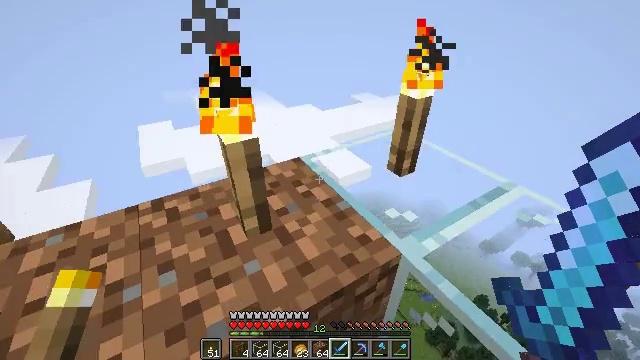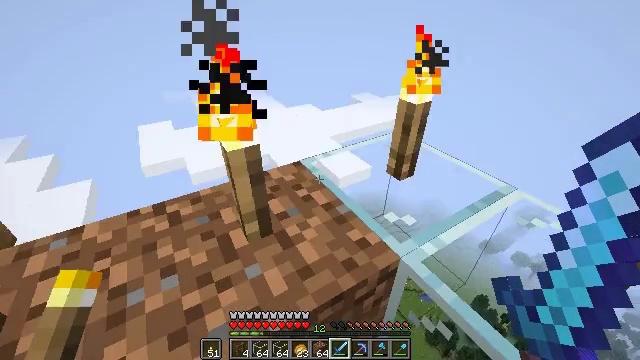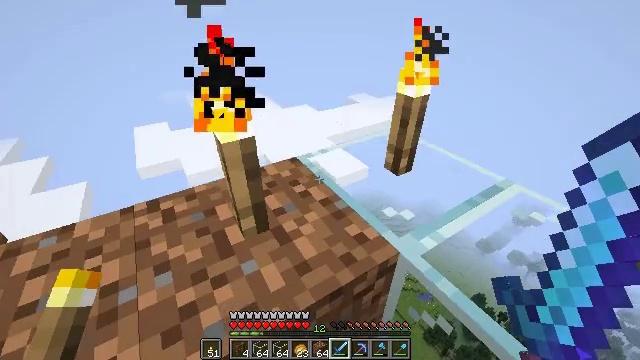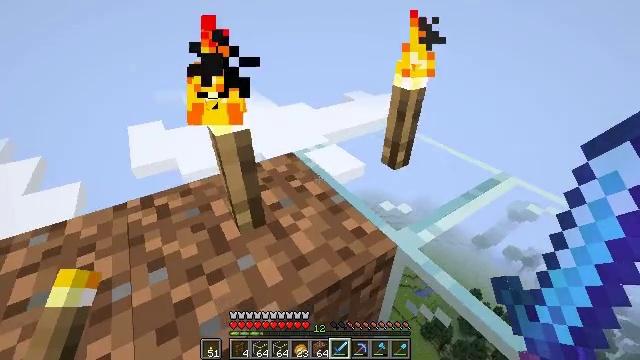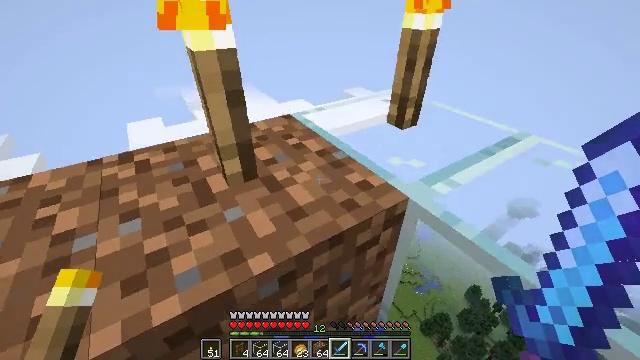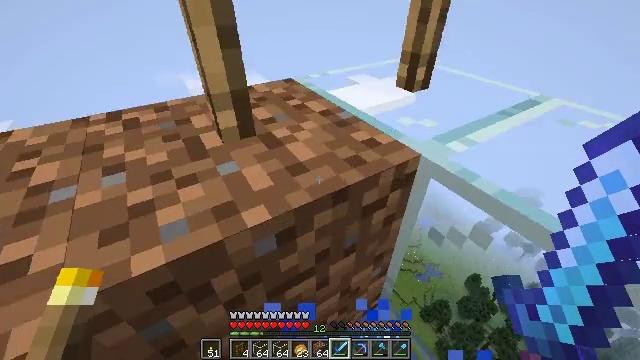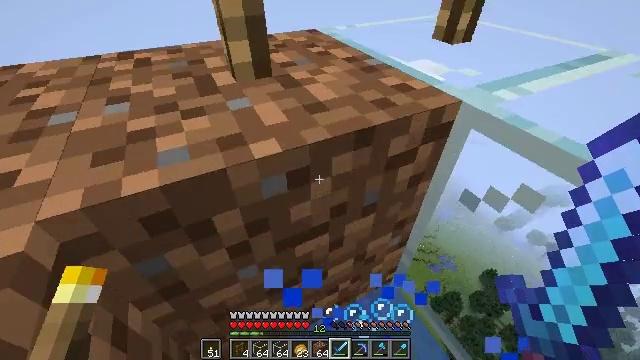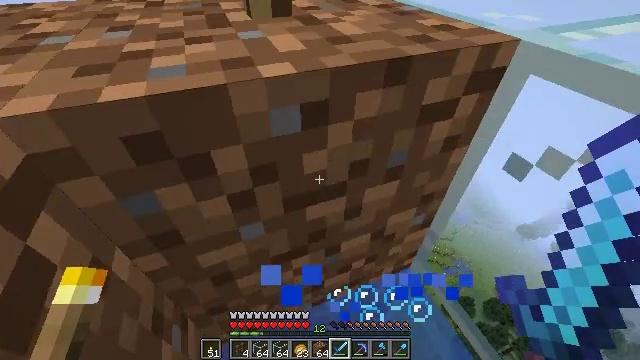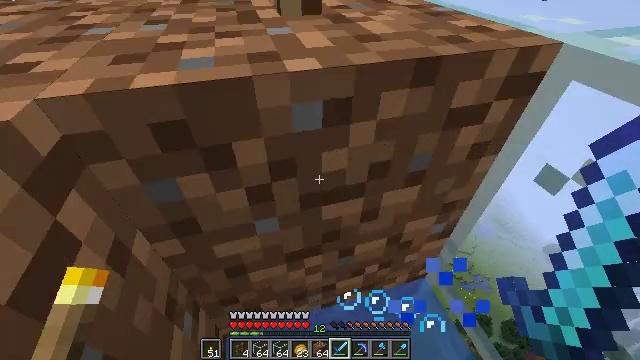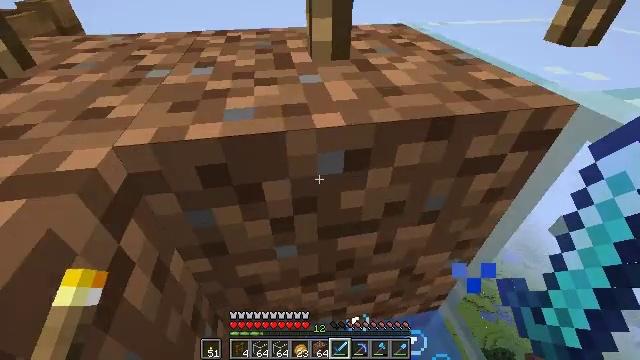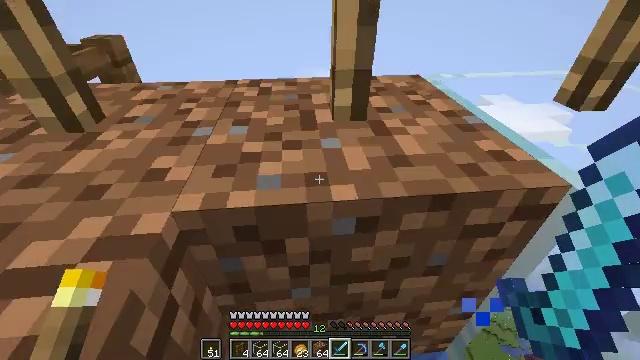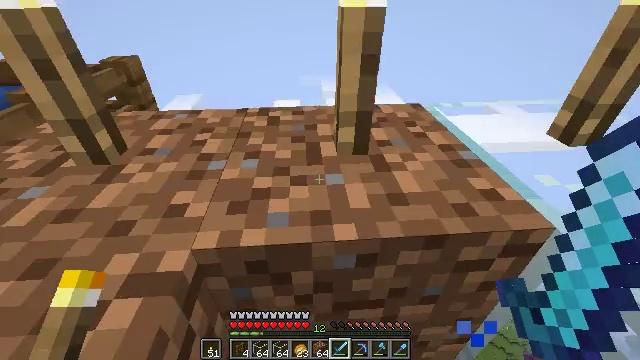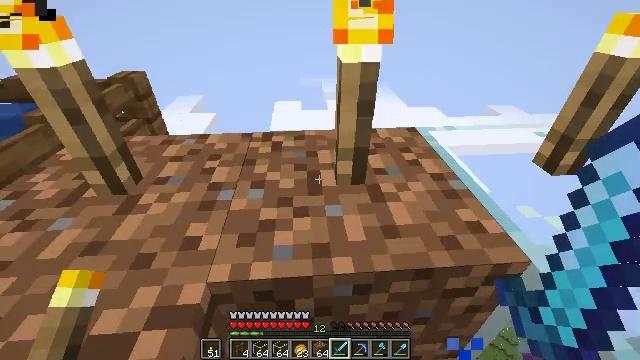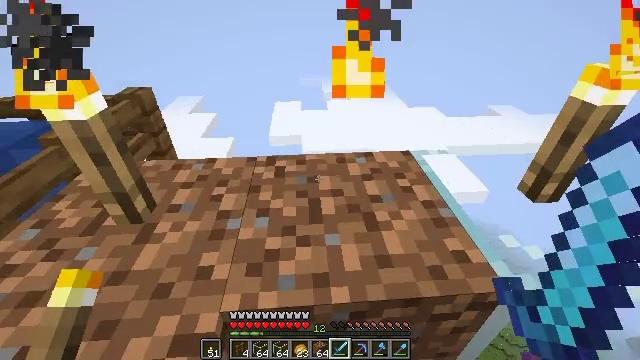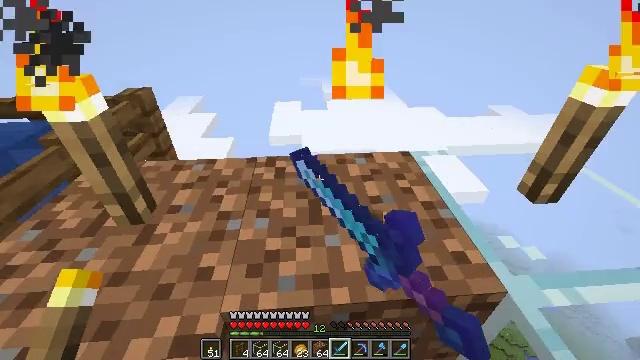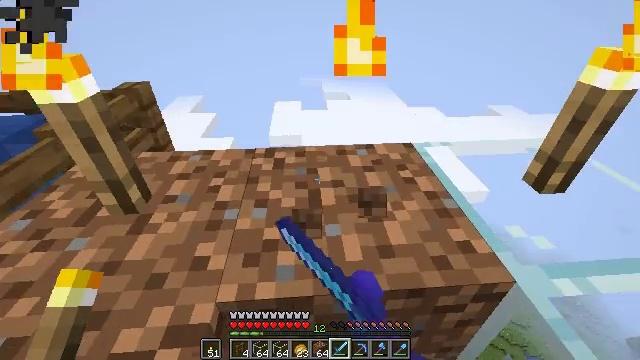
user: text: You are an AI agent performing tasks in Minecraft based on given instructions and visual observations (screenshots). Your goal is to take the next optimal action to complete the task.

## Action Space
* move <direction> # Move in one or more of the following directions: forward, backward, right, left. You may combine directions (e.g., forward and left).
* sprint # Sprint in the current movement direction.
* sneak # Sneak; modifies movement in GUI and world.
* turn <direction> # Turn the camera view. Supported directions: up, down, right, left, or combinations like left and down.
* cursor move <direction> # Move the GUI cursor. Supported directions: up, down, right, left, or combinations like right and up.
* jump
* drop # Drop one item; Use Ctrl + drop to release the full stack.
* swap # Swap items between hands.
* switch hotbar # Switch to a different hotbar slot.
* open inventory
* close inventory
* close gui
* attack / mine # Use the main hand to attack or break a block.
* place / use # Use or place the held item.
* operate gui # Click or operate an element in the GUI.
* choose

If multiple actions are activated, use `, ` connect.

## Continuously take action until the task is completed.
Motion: motion action
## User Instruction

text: Gather the torch from its position.
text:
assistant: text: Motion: no_op
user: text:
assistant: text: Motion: no_op
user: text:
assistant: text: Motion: no_op
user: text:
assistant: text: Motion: no_op
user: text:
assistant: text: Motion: turn down
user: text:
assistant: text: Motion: turn left and down
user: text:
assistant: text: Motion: turn left and down
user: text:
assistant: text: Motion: turn left
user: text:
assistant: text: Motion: turn left and up
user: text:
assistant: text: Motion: turn left and up
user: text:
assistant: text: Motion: turn left and up
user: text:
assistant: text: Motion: no_op
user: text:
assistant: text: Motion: attack / mine
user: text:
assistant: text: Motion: attack / mine
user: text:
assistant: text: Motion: attack / mine
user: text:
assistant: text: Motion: attack / mine
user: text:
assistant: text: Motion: attack / mine
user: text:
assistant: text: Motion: attack / mine